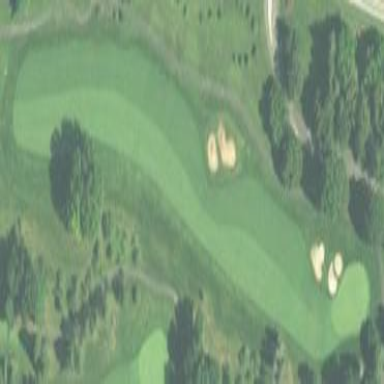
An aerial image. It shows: Area of rough grass used for golf.